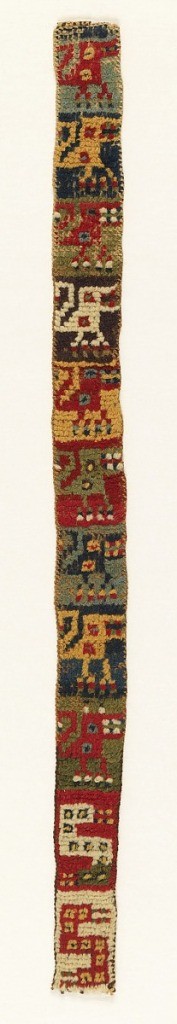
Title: Band
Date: before 500 AD
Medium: wool Technique: twined ground with pile
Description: Vertical strip of eleven rectangular vertical panels containing bird motifs. The nine top panels contain stylized standing bird with two-toed feet and S-curved tail, in left profile; the two lower panels a spotted angular S-shape terminating with bird head at both ends. In blues, olive green, red, white, yellow, brownish mauve woolen pile on twined ground in broad horizontal bands of brown, tans, beige wool.